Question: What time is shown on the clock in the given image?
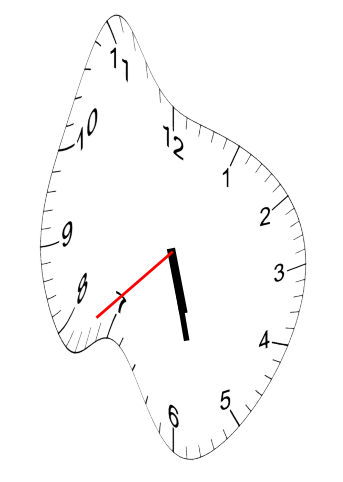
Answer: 05:27:38